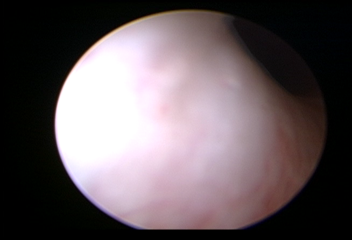
Modality: WLC
Class: Normal mucosa
Bladder cancer association: No